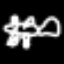
Label: frog